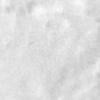
Label: no_change